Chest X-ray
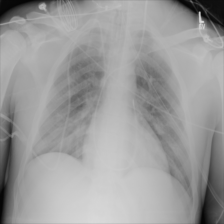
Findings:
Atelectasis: negative
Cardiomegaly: negative
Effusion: negative
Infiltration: negative
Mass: negative
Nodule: negative
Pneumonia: negative
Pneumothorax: negative
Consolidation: negative
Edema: negative
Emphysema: negative
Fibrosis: negative
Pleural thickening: negative
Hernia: negative